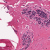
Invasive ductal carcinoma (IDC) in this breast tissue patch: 0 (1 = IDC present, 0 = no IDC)